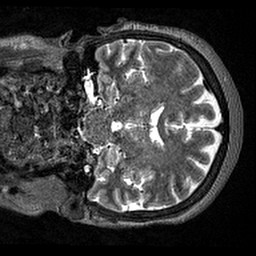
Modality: T2w
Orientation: coronal
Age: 68
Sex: female
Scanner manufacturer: siemens
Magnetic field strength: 3 T
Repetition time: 3.2 s
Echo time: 0.567 s